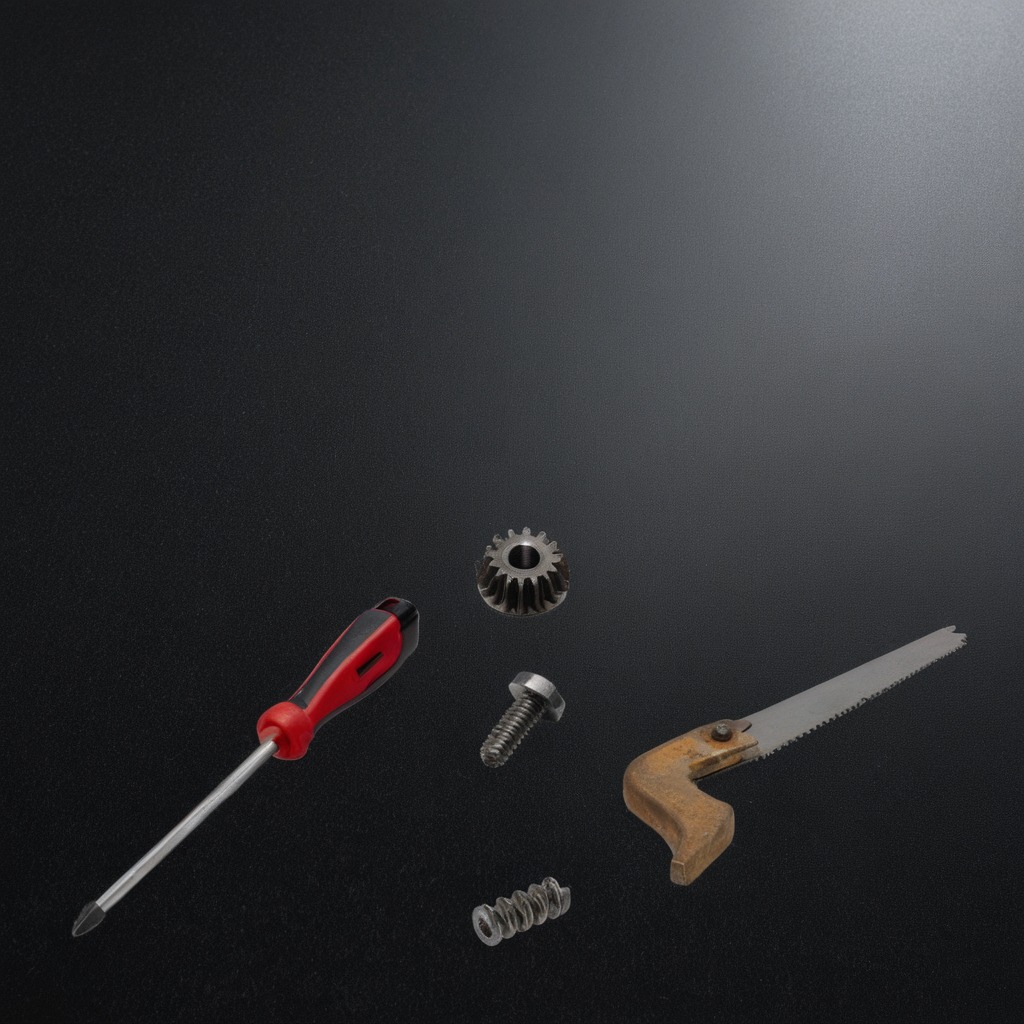
A gear with teeth and a coiled metal spring are lying on the clean granite tabletop inside a workshop under bright overhead lighting crisp shadows high clarity worn but beneath the mat.